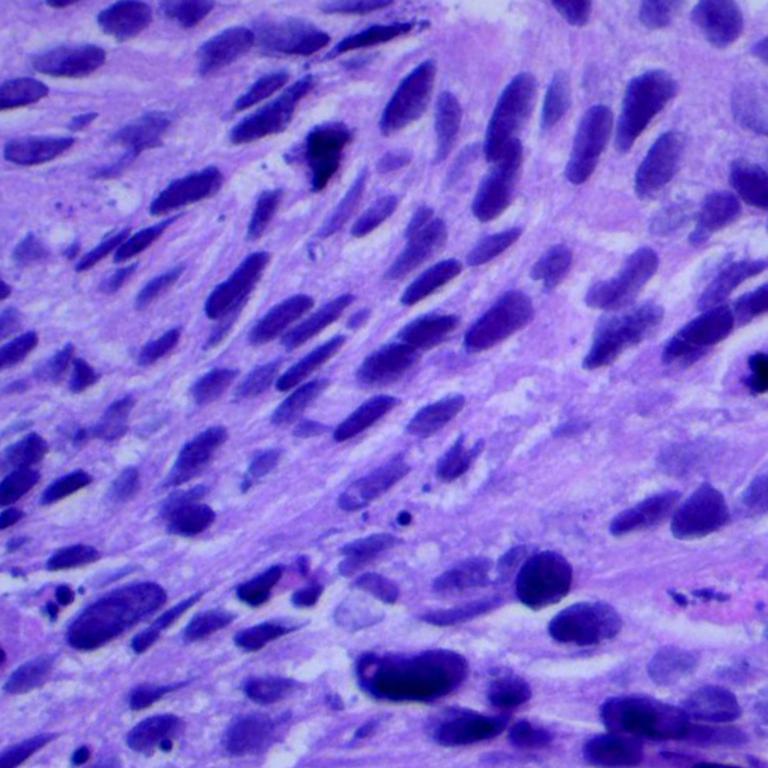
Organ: lung
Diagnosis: squamous carcinomas